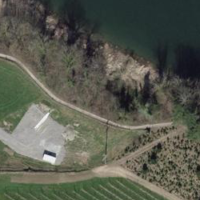
EUNIS habitat code: 15
Species observed at this site:
Pulmonaria obscura
Podiceps cristatus
Fringilla coelebs
Emberiza citrinella
Erithacus rubecula